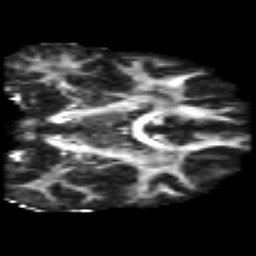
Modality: FA
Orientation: coronal
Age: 35
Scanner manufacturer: philips
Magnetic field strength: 3 T
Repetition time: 8.591 s
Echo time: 0.1268 s